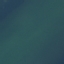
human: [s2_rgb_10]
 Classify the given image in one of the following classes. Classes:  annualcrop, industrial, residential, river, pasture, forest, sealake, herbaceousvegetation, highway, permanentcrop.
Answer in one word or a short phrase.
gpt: SeaLake